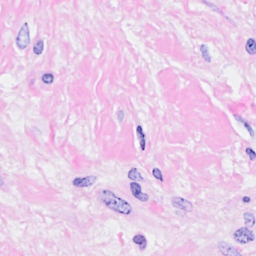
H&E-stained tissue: Breast